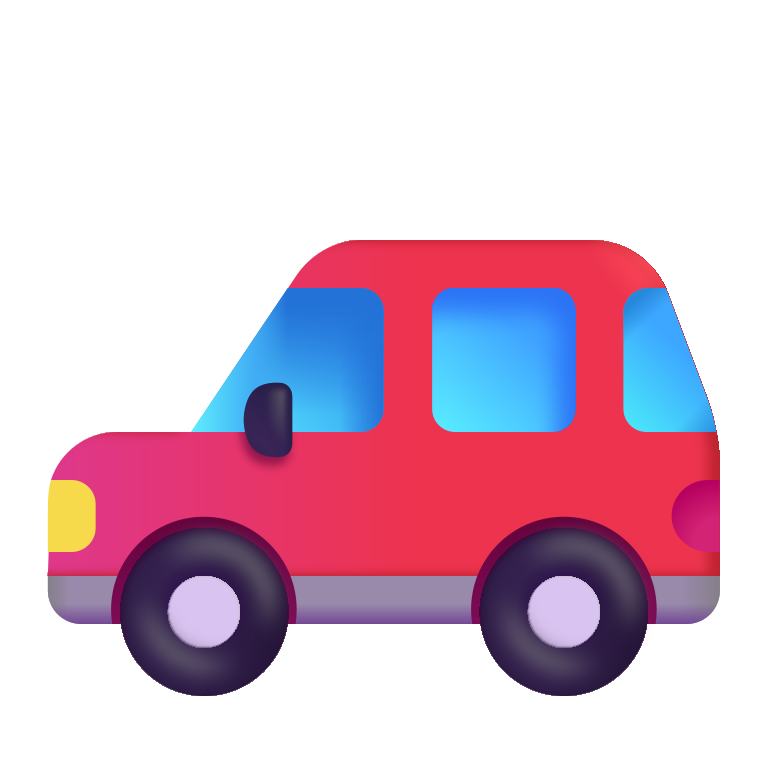
automobile color